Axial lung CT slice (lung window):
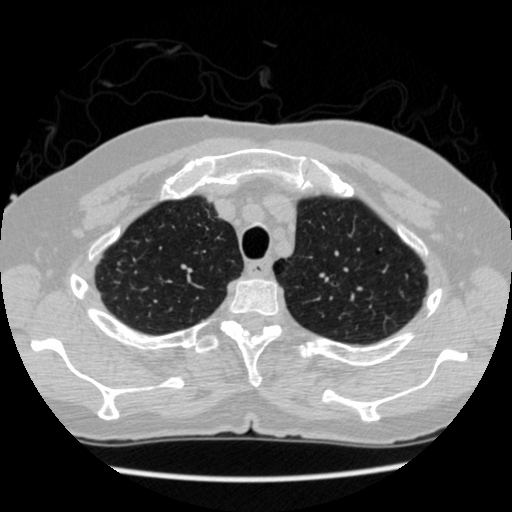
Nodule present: no